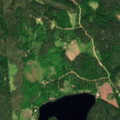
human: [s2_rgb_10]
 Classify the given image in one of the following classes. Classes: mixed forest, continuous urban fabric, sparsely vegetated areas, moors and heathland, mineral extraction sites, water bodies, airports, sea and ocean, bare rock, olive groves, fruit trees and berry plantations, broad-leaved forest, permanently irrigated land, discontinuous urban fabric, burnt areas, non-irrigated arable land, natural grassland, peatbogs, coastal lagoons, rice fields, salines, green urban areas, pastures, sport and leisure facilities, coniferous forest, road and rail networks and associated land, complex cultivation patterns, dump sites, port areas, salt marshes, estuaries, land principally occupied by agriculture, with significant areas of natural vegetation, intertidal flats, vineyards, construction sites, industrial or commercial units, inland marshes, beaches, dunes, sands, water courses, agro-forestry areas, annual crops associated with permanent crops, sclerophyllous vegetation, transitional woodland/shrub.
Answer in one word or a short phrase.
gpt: coniferous forest, mixed forest, water bodies